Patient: sex M, age 25
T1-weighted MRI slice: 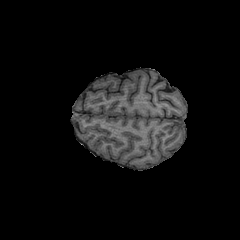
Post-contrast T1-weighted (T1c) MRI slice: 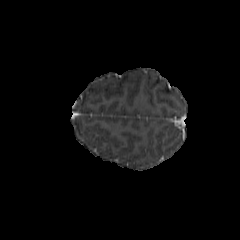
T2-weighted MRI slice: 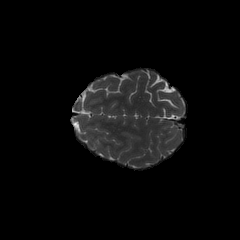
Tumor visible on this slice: no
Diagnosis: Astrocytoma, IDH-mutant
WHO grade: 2